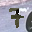
Label: 7